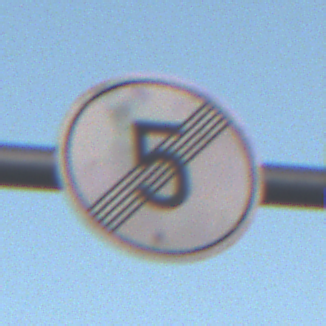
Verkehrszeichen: EndeGeschwindigkeit5
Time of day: SunriseSunset
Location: Outdoor (Nature)
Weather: Clear
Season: NotSpecified
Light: Natural